Question: I have an installer that I created using InstallShield Limited. After installing, I noticed something weird happening. I have multiple entries of the application in my Control Panel.
My steps I take when I update the version:
1. Update application files.
2. Go to General Information, and create a new Product Code (Do not change the Upgrade Code).

UPDATE:
I found out that it occurs when I include .NET 4.5 as a Redistributable.
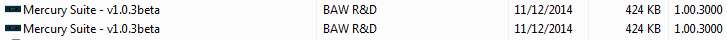
Answer: I think this happens because you forgot to increase the Product Version. Change the Product Version to a higher version and this should help you upgrade/remove the older version.